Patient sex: F
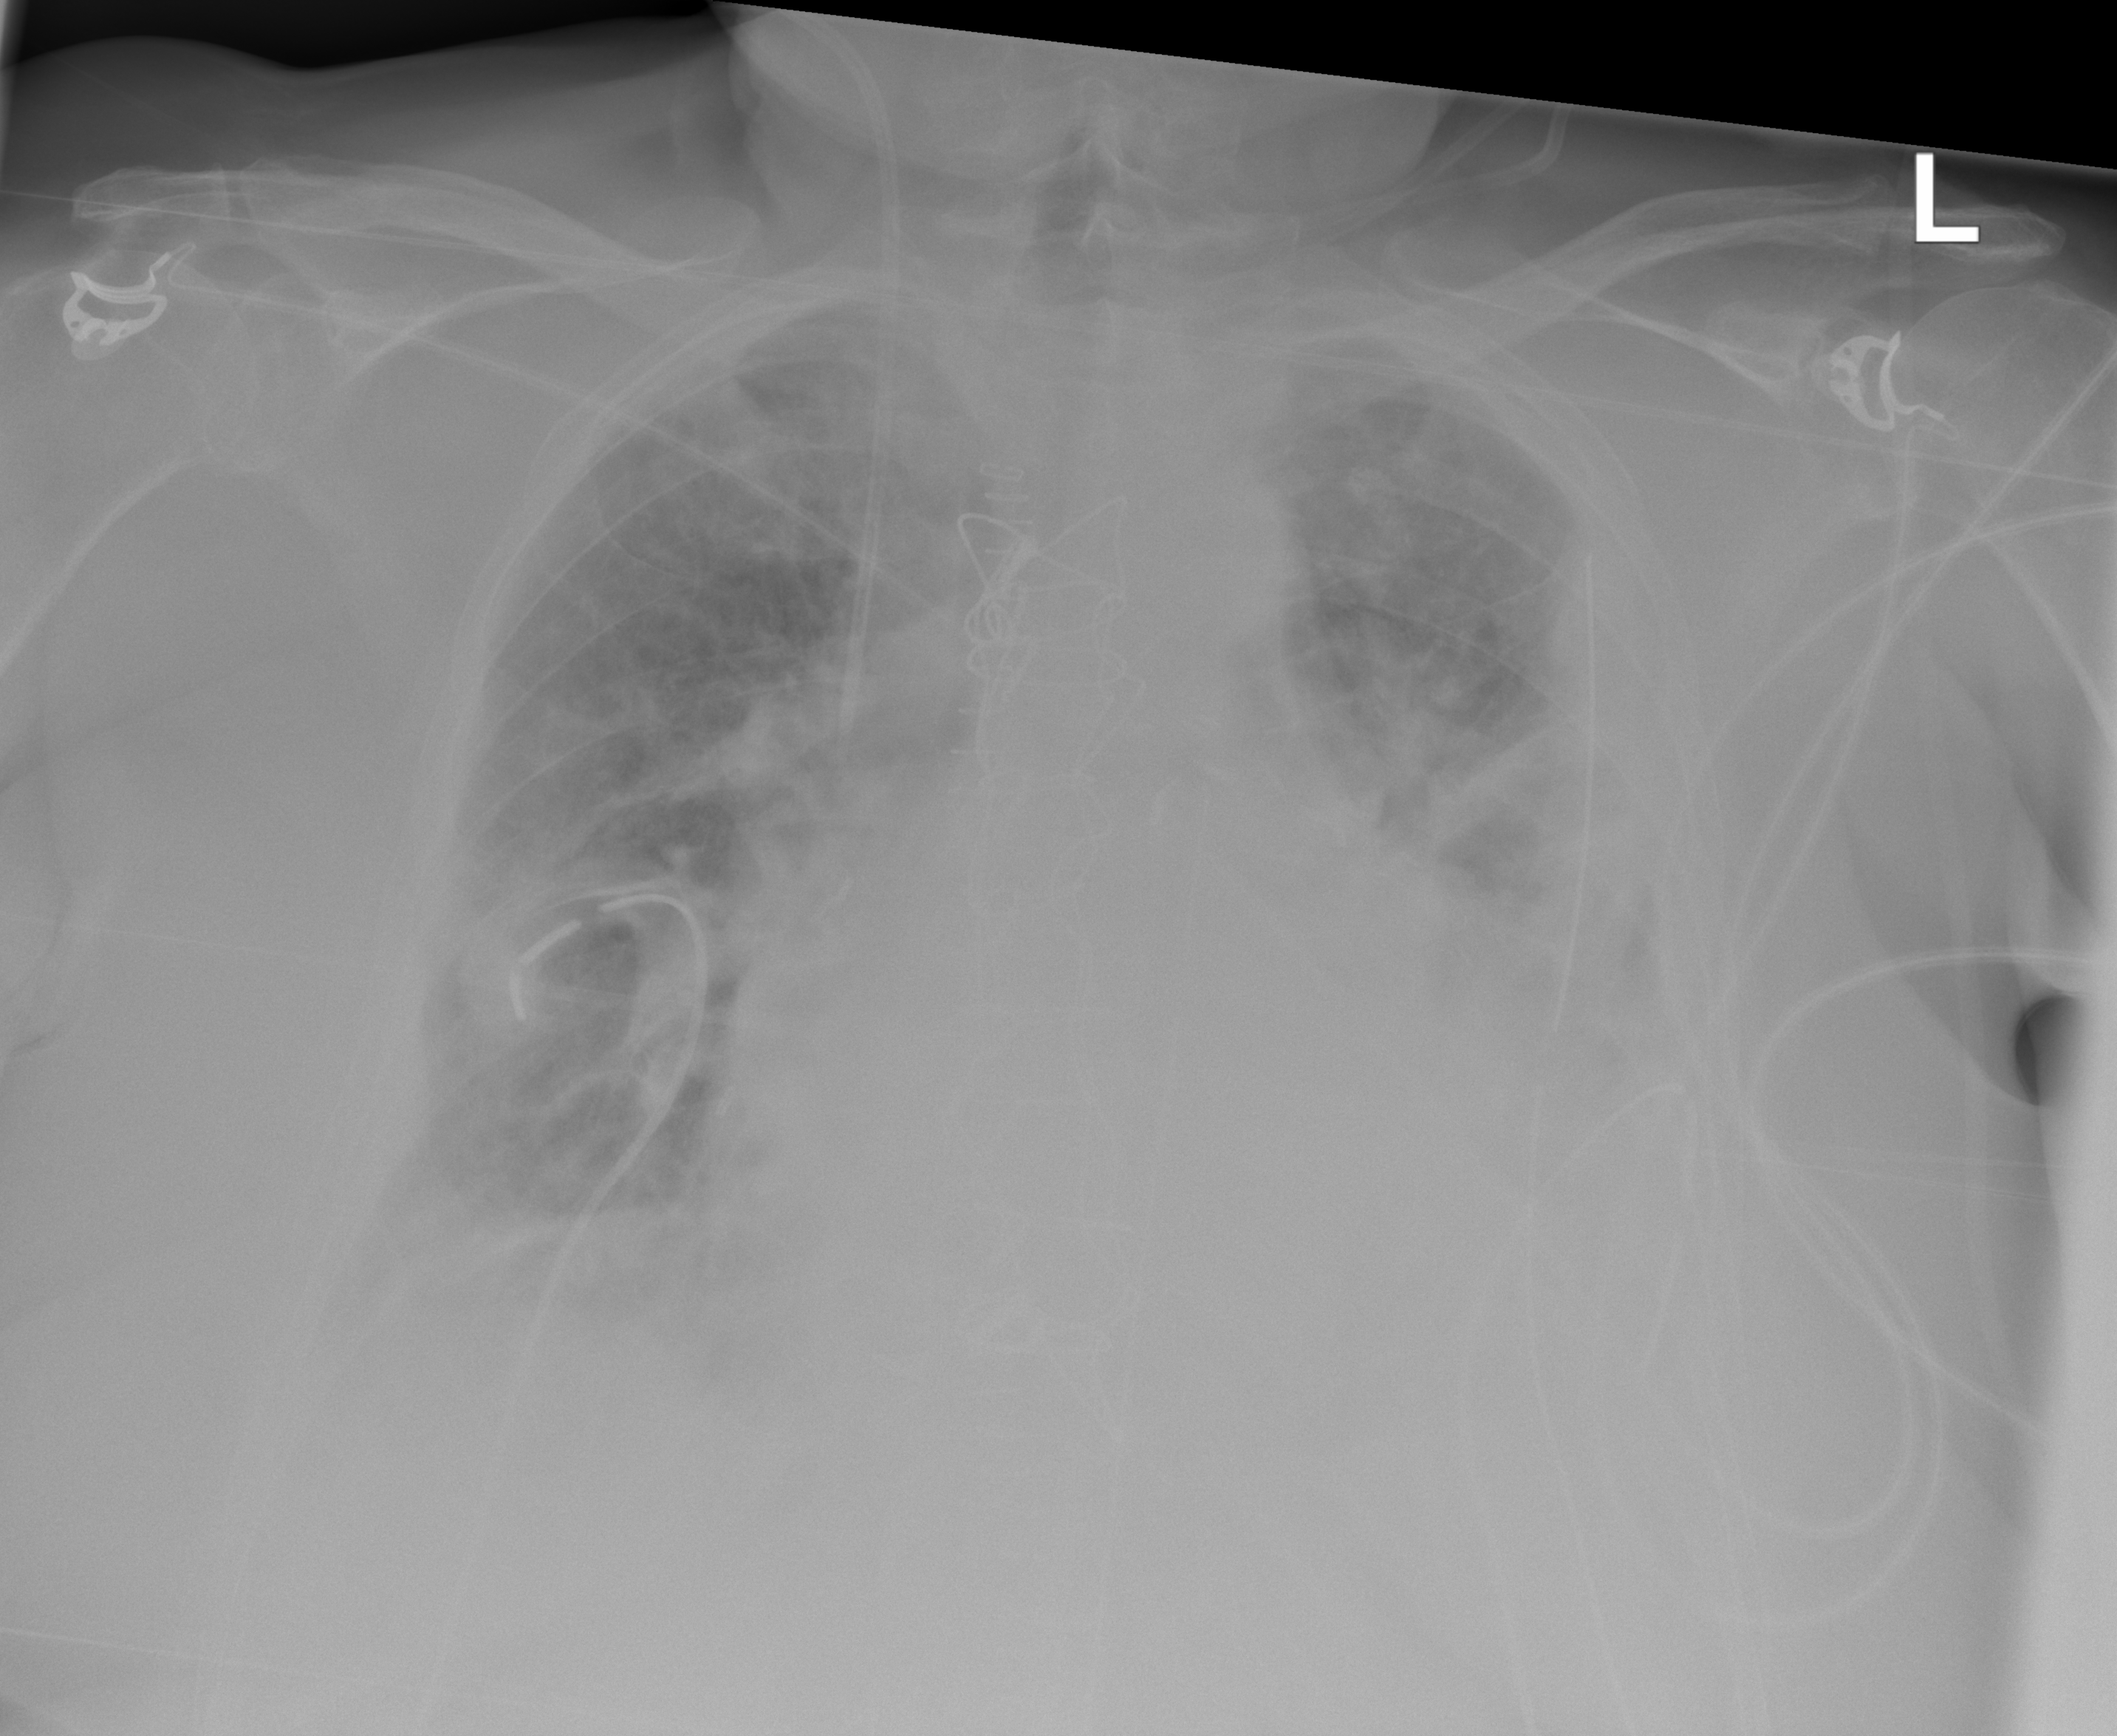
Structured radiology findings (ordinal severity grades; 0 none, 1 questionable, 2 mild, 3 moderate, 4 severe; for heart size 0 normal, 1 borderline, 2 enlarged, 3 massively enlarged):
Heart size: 2
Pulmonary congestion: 2
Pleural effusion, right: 2
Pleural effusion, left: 2
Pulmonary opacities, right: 2
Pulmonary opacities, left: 2
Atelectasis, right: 2
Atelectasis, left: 2